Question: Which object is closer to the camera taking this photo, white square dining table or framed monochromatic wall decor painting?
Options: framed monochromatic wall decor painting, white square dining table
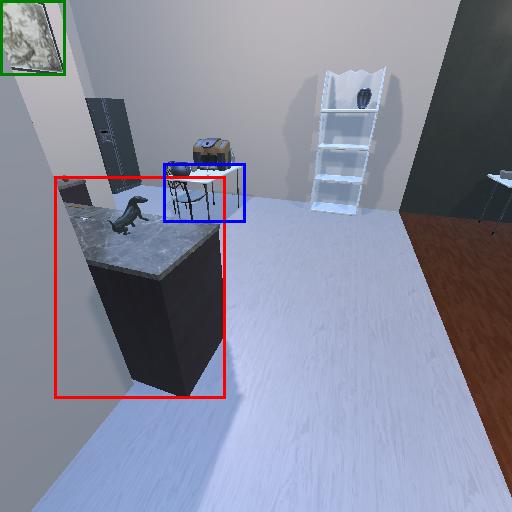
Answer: framed monochromatic wall decor painting